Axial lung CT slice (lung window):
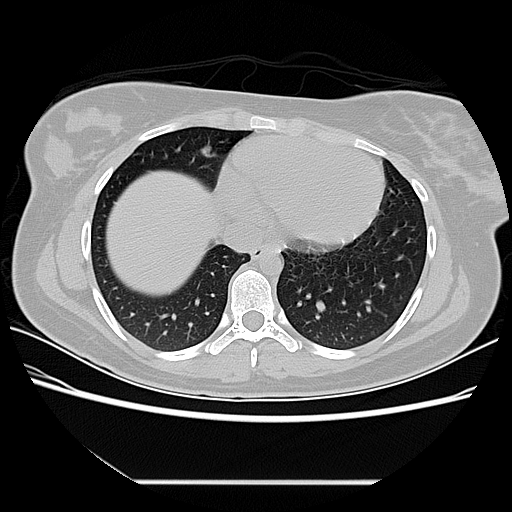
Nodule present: yes
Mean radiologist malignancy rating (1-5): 3.5